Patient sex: M
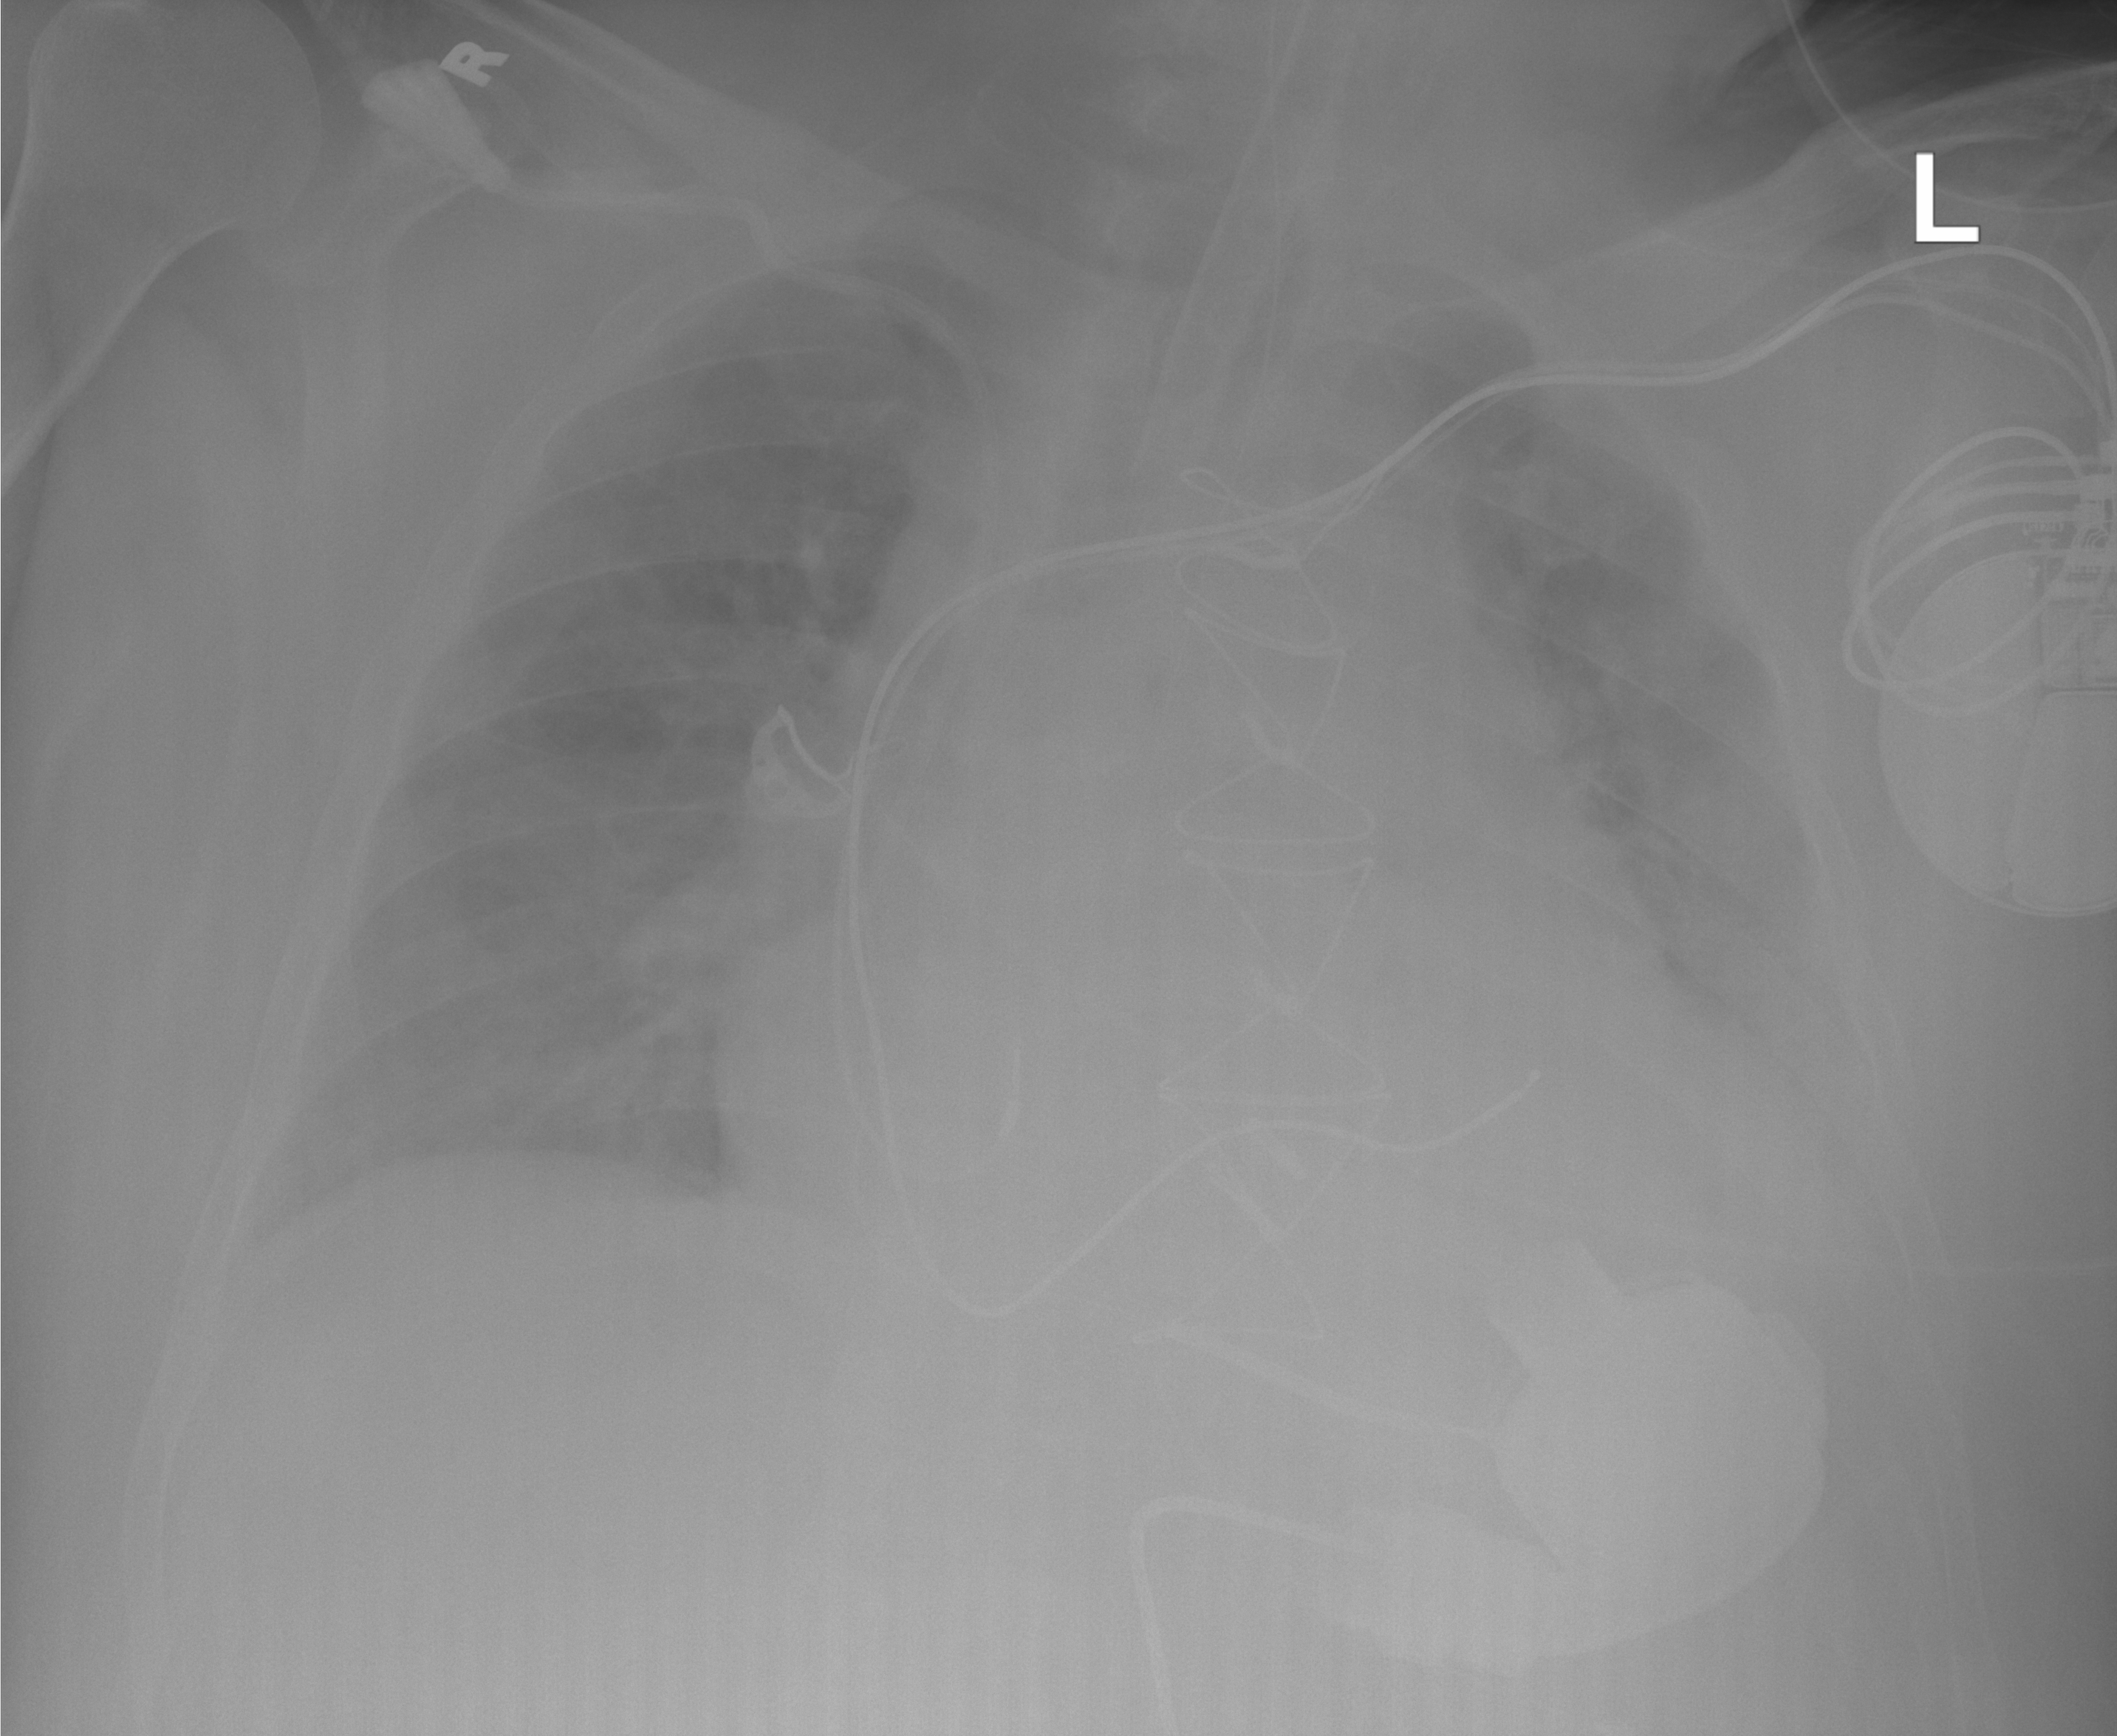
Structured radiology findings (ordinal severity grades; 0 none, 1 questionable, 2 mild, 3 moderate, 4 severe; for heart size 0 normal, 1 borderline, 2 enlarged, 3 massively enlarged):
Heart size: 3
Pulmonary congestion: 2
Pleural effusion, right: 2
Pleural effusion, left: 2
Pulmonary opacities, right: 2
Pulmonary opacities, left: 2
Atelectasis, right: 2
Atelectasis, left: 2